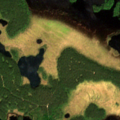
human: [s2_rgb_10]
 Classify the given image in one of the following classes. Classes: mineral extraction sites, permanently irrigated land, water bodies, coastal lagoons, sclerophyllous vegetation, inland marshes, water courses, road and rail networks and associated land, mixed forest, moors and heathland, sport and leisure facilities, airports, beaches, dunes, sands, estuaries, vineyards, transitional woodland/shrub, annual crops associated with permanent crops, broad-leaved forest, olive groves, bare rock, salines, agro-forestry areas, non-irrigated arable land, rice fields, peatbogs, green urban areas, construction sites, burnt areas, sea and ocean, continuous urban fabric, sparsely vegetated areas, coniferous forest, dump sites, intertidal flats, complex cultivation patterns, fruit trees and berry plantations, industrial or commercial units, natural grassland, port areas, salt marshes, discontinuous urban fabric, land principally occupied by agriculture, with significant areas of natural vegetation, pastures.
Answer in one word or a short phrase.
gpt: coniferous forest, peatbogs, water bodies